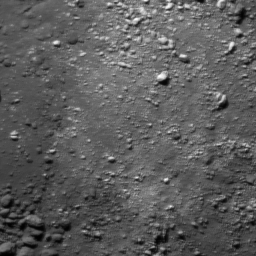
Host type: background_regolith
Lunar coordinates: latitude nan, longitude nan